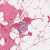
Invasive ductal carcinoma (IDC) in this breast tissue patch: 0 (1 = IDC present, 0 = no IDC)